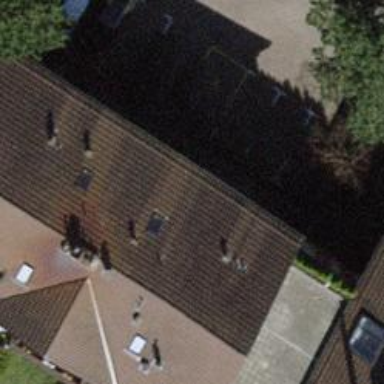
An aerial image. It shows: Building with tiled roof.